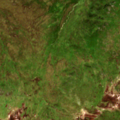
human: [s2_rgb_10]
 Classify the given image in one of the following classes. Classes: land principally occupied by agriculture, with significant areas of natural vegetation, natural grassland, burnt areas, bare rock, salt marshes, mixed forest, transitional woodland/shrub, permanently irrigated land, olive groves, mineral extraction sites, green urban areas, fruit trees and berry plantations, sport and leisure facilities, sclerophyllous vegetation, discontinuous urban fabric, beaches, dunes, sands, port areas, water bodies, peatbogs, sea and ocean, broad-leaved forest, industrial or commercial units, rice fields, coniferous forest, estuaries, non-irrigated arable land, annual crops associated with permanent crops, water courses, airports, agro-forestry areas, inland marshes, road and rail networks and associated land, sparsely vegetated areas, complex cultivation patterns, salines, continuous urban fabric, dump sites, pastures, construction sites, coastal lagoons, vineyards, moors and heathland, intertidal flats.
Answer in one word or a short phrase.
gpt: moors and heathland, peatbogs